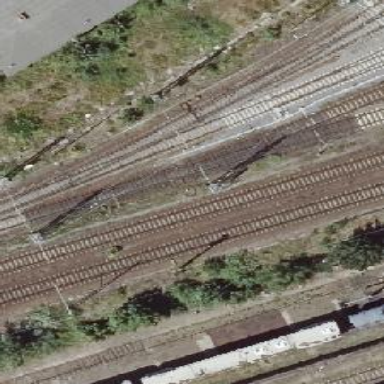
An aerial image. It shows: Railway signal.